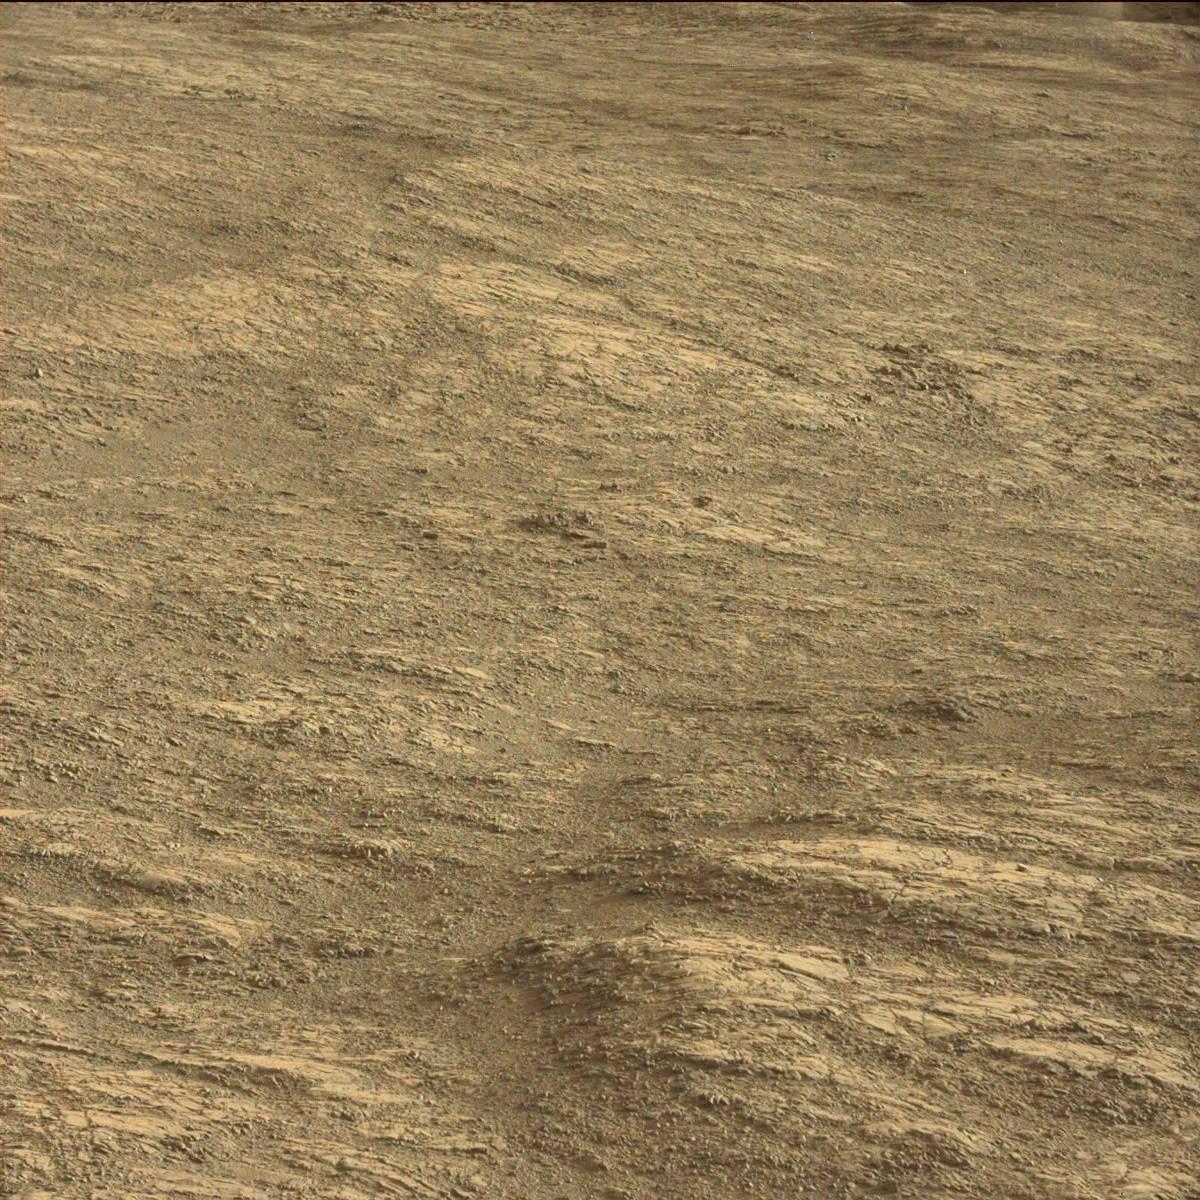
Terrain classes present: Bedrock, Sand / Soil